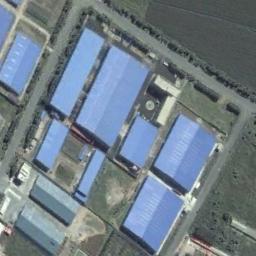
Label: industrial_area